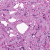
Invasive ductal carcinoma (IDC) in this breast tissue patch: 0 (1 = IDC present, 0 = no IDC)